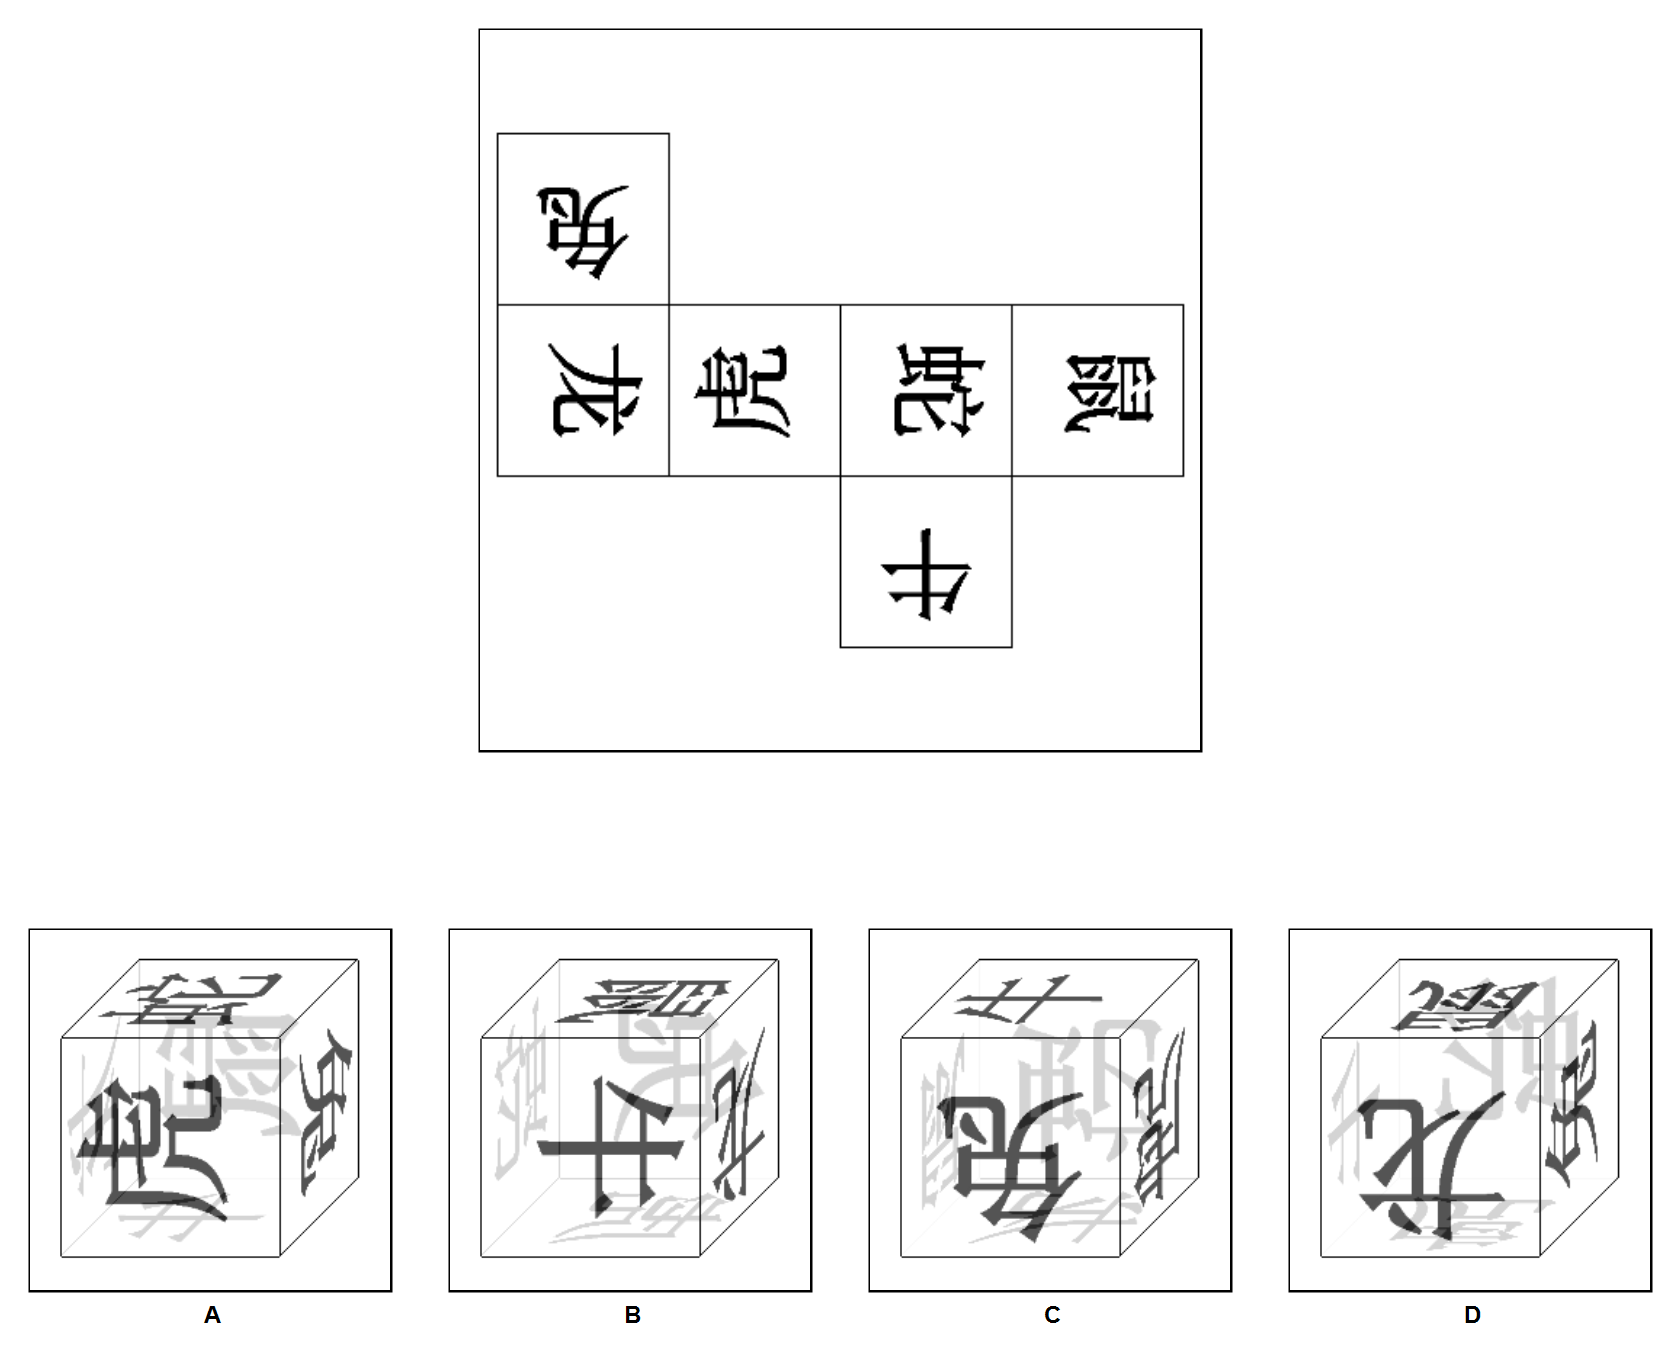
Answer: D